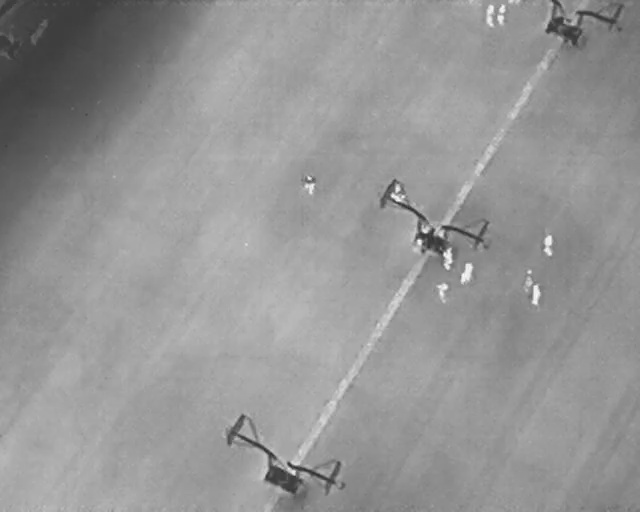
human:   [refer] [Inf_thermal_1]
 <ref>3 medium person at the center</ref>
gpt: <box>[[46, 34, 49, 37, 7], [65, 43, 67, 45, 2], [67, 55, 70, 58, 2]]</box>

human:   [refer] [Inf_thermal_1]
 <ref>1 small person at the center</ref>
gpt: <box>[[64, 46, 66, 48, 2]]</box>

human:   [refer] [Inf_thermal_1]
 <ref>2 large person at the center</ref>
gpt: <box>[[60, 35, 63, 39, 2], [67, 49, 71, 51, 2]]</box>

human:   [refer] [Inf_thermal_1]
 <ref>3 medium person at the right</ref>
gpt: <box>[[83, 47, 87, 49, 2], [80, 53, 84, 55, 9], [81, 56, 85, 58, 2]]</box>

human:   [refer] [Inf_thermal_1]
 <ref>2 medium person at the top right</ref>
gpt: <box>[[76, 1, 80, 4, 2], [74, 2, 78, 4, 2]]</box>